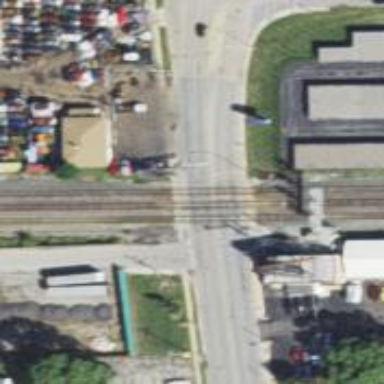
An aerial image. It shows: Railway crossing.